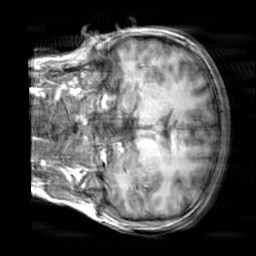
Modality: T1w
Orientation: coronal
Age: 24
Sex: female
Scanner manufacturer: siemens
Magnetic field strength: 3 T
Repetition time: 2.3 s
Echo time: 0.00303 s